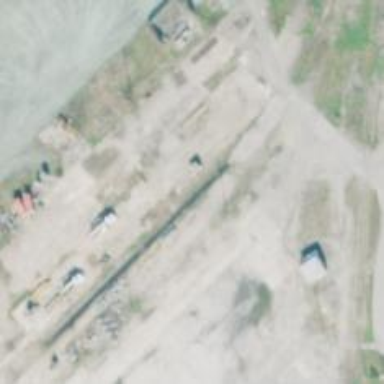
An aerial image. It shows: Abandoned railway yard.